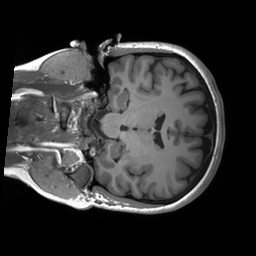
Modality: T1w
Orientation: coronal
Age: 32
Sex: female
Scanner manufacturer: siemens
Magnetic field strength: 3 T
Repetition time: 1.8 s
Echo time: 0.00241 s